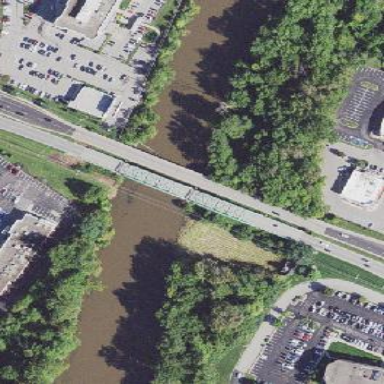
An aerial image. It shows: Man-made bridge.